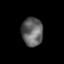
Tissue: lung
Cell type: Epithelial cells
Senescence score: 0.2429
Nuclear area (px): 596
Mean DAPI intensity: 98.941